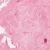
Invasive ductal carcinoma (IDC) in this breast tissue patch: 0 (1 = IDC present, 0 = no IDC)